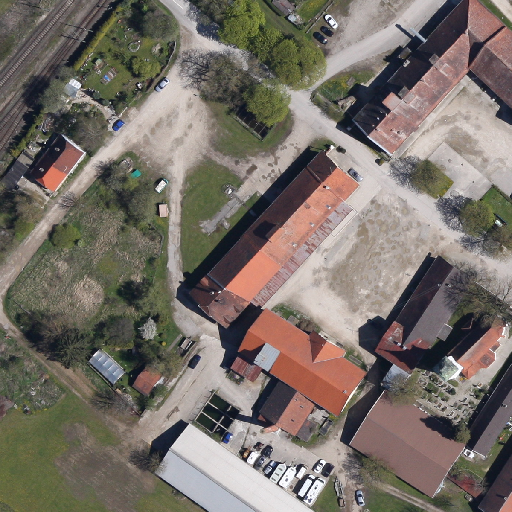
Referring expression: paved road